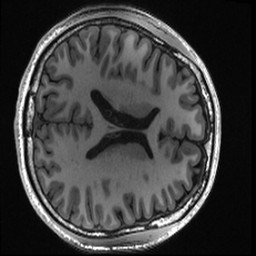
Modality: T1w
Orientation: axial
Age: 20
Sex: male